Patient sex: M
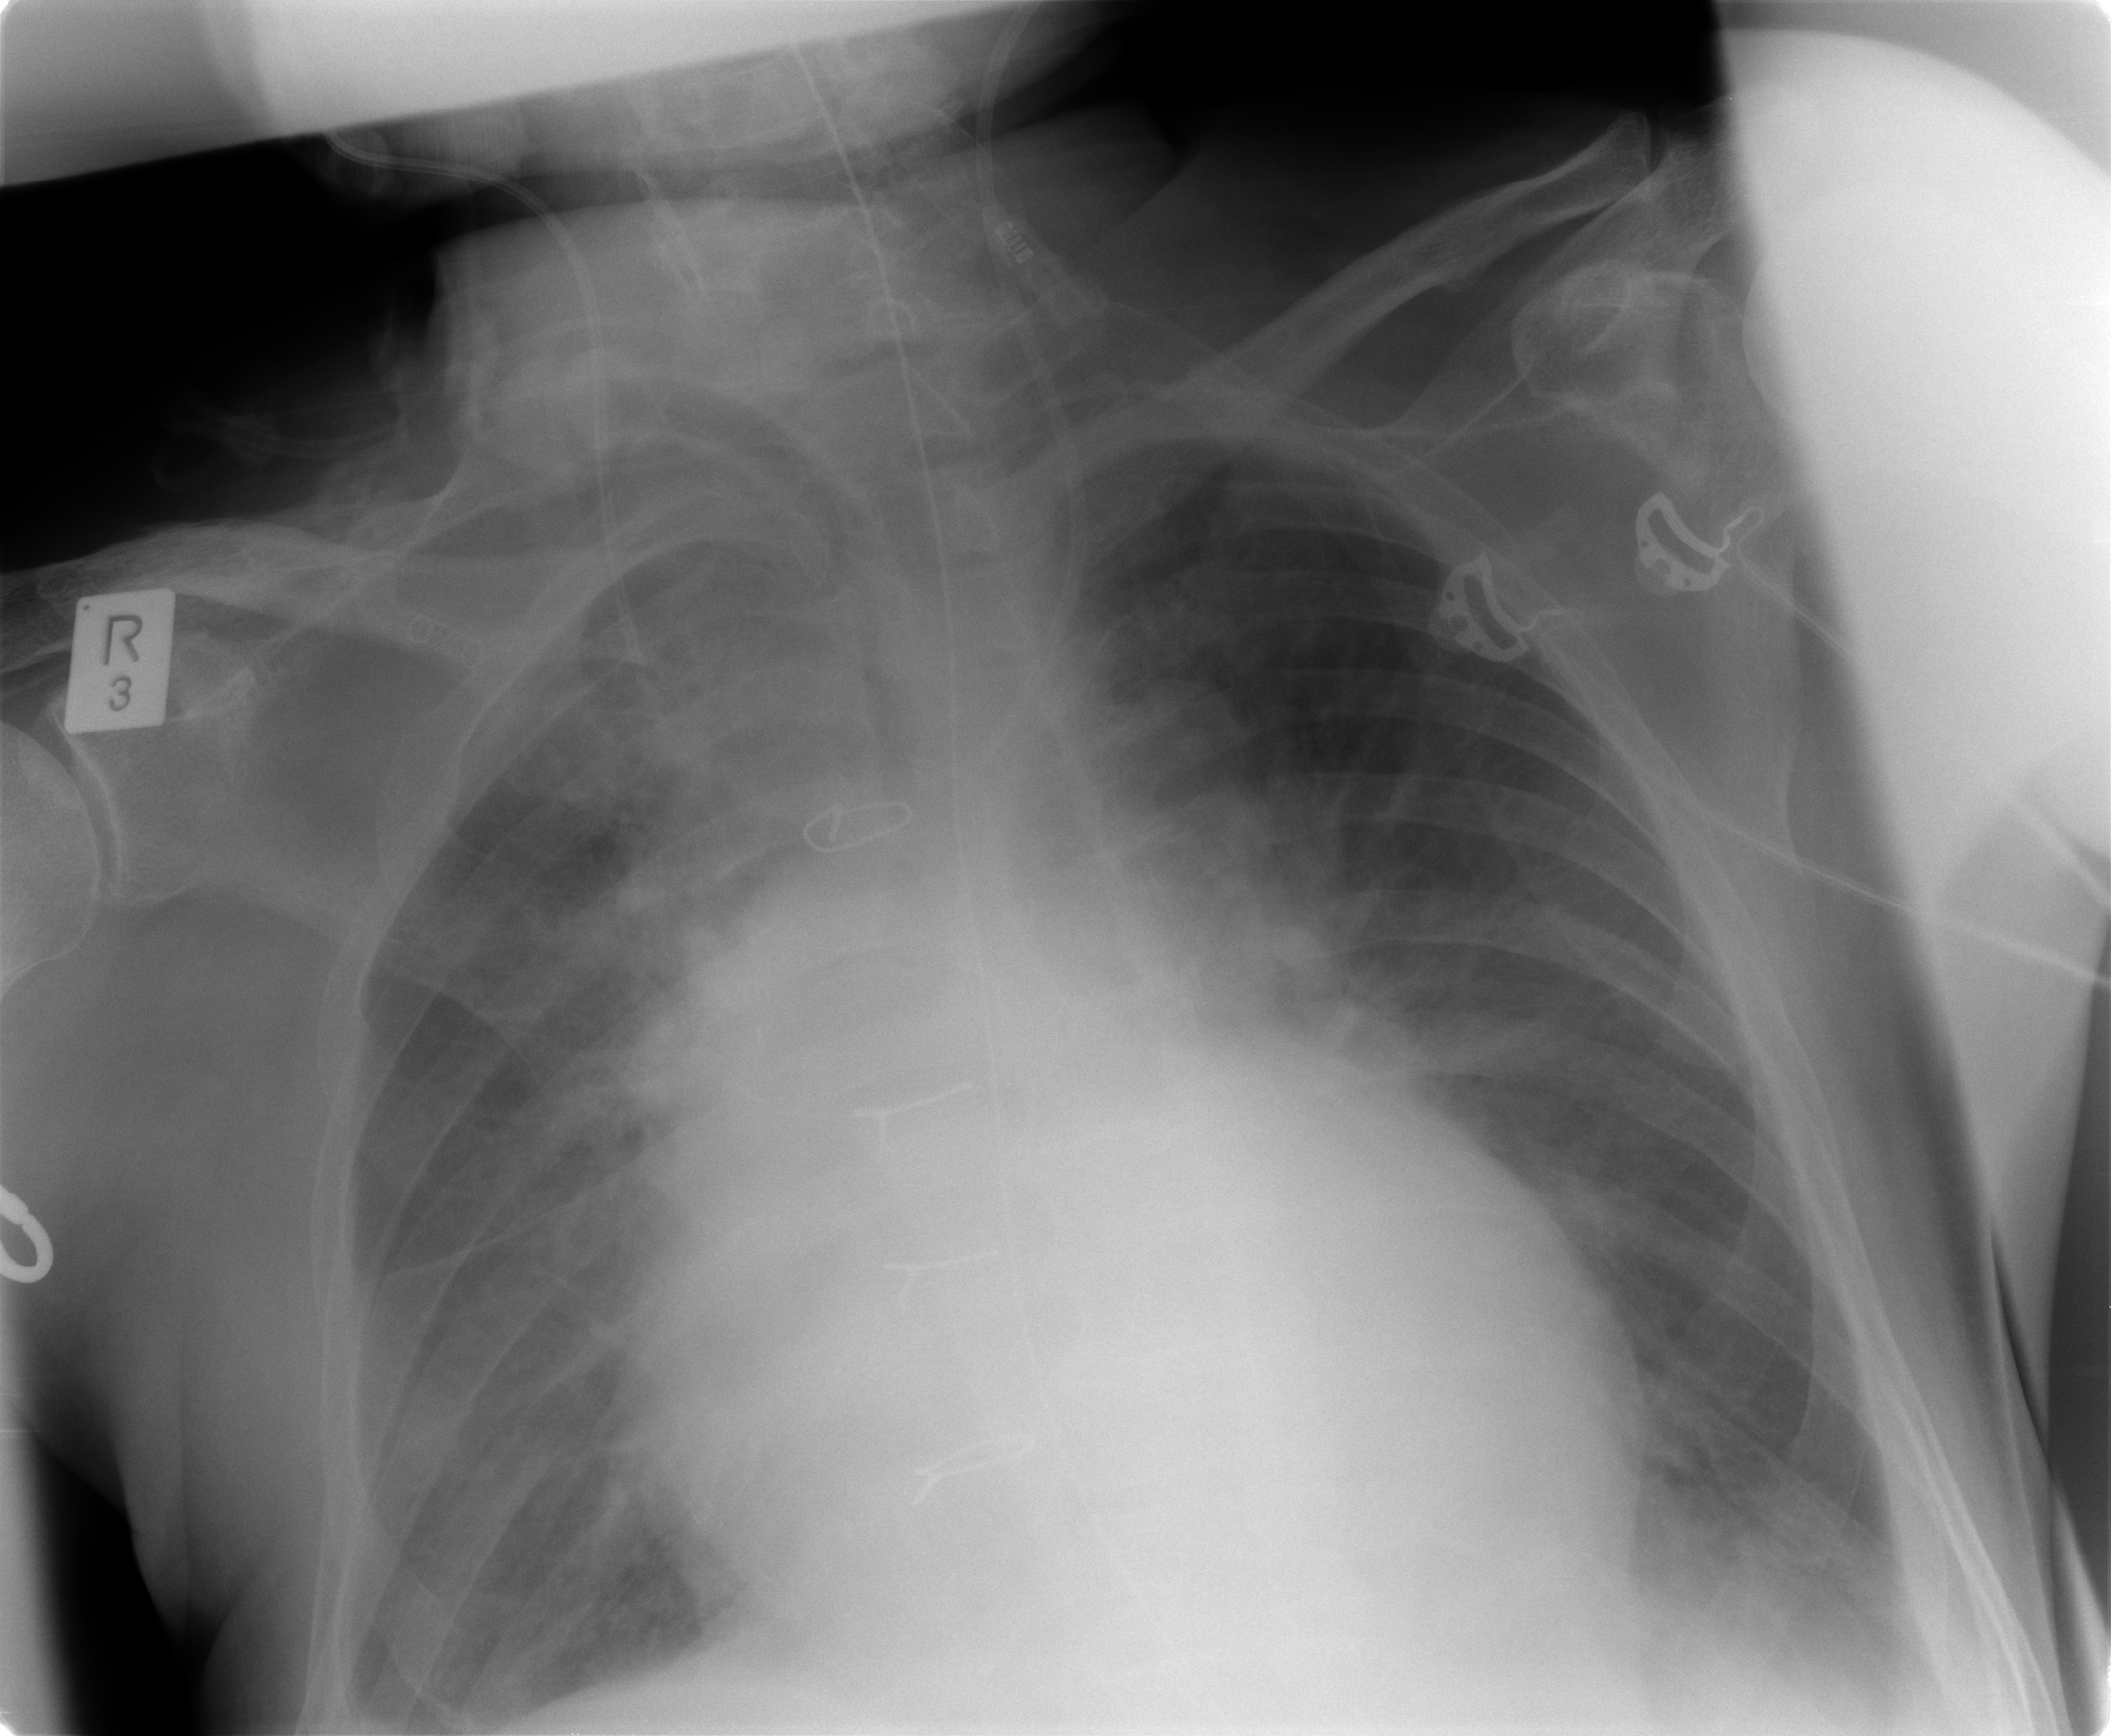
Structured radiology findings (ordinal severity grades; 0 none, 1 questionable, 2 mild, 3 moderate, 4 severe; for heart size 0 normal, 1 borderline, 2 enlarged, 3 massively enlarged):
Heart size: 3
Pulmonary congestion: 3
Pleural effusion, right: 1
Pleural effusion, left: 2
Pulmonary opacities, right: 2
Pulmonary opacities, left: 1
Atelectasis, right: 2
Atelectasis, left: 0